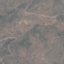
Land use / land cover: HerbaceousVegetation